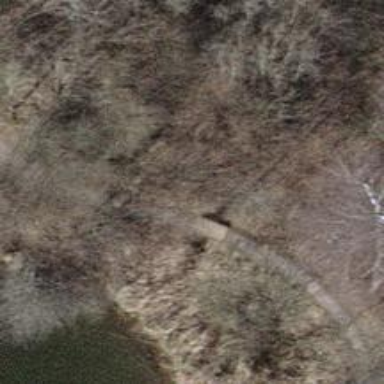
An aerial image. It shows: Footway bridge.